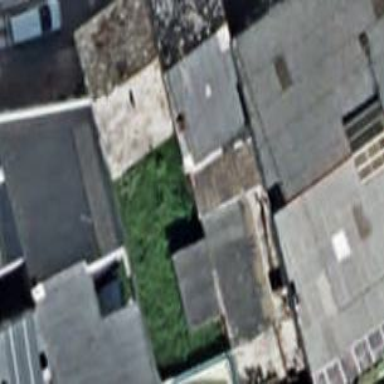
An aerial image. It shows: Warehouse building.